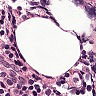
Metastatic tissue present: no